Current action and preconditions to check: path_clear

Your task: For each precondition in the list above, predict whether it will hold at this action.

Consider the current scene as observed from the mobile robot's camera, and analyze the predicted future states of all dynamic agents (e.g., people, animals, vehicles, or any moving entities) within the NEXT SECOND.

IMPORTANT: Only answer "very likely" if you are absolutely certain—based on strong, clear evidence—that a dynamic agent will violate the precondition in the predicted future state. Do NOT answer "very likely" for unlikely, ambiguous, or low-probability risks.

Ask yourself for each precondition: Is there a high probability, with clear and convincing evidence, that the predicted future states of any dynamic agent will interfere with the predicted future state of the currently executing action within the NEXT SECOND, causing that precondition to fail?

Assess the risk level based on these predictions. Use "likely" or "very likely" if motions create a clear risk of interference.

Use "neutral" or "improbable" if agents are nearby but their predicted paths are clearly diverging or non-conflicting.

Failure Risk Categories: "very improbable", "improbable", "neutral", "likely", "very likely"

Answer Format: Output ONLY the probability_of_failure value from these categories: "very improbable", "improbable", "neutral", "likely", "very likely"

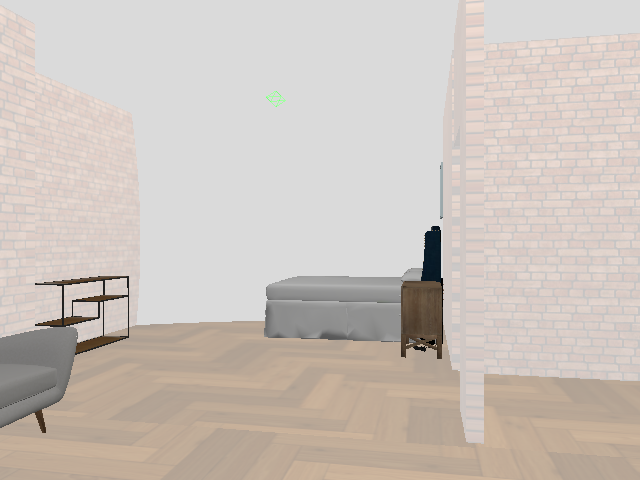

Answer: very improbable